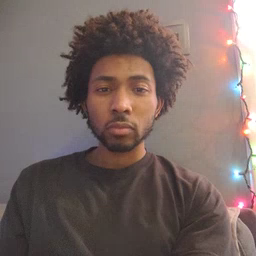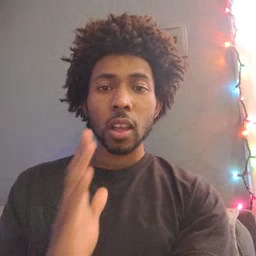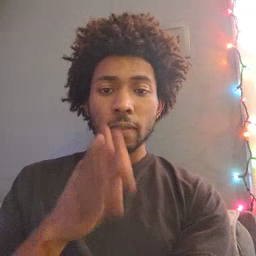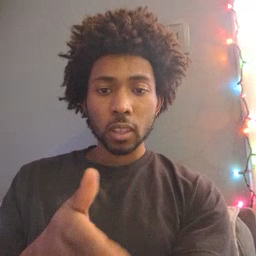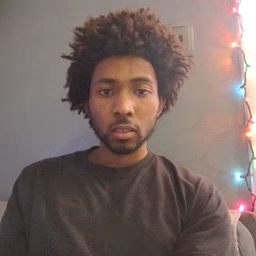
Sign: after